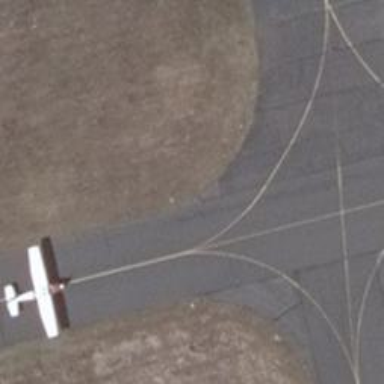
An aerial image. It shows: Taxiway edge marked with aviation lights.